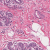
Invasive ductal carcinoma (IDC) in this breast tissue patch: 0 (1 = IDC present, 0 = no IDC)